Interaction volume radius: 5 \u00c5
Interaction volume height: 15 \u00c5
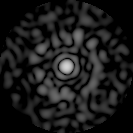
Disorder parameter: 0.8519